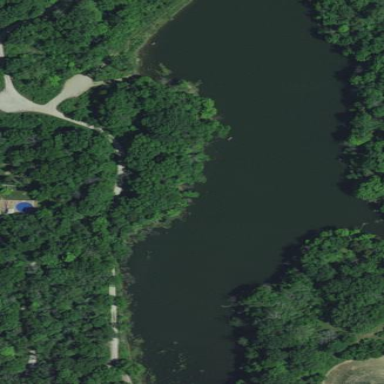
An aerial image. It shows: Beautiful lake surrounded by nature.